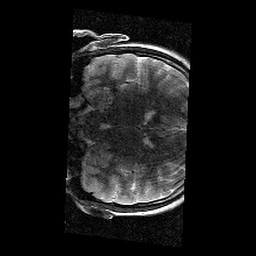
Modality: T2w
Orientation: coronal
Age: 11
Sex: female
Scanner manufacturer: siemens
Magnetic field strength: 3 T
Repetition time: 9.23 s
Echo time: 0.067 s